Field crop: tomato
Growth stage: 1
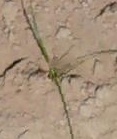
Species: cyperus